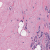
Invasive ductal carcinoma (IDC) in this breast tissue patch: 1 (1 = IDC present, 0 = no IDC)